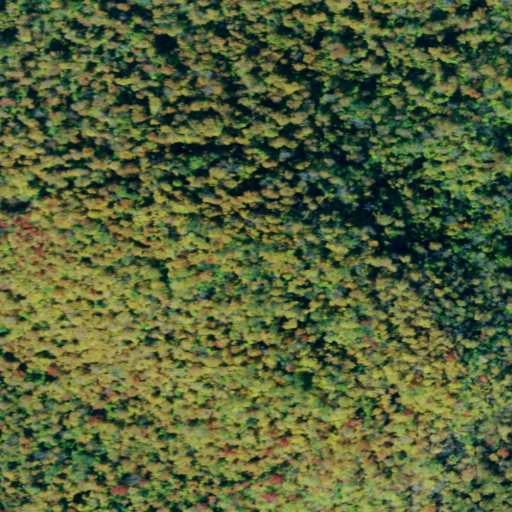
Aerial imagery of mountain in New York named Streeter Mountain containing only deciduous forest